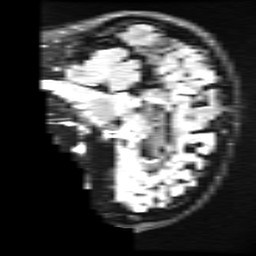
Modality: FLAIR
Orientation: sagittal
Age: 29
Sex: female
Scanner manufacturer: ge
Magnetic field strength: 3 T
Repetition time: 11 s
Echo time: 0.1497 s